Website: crate-barrel
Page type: account-selection
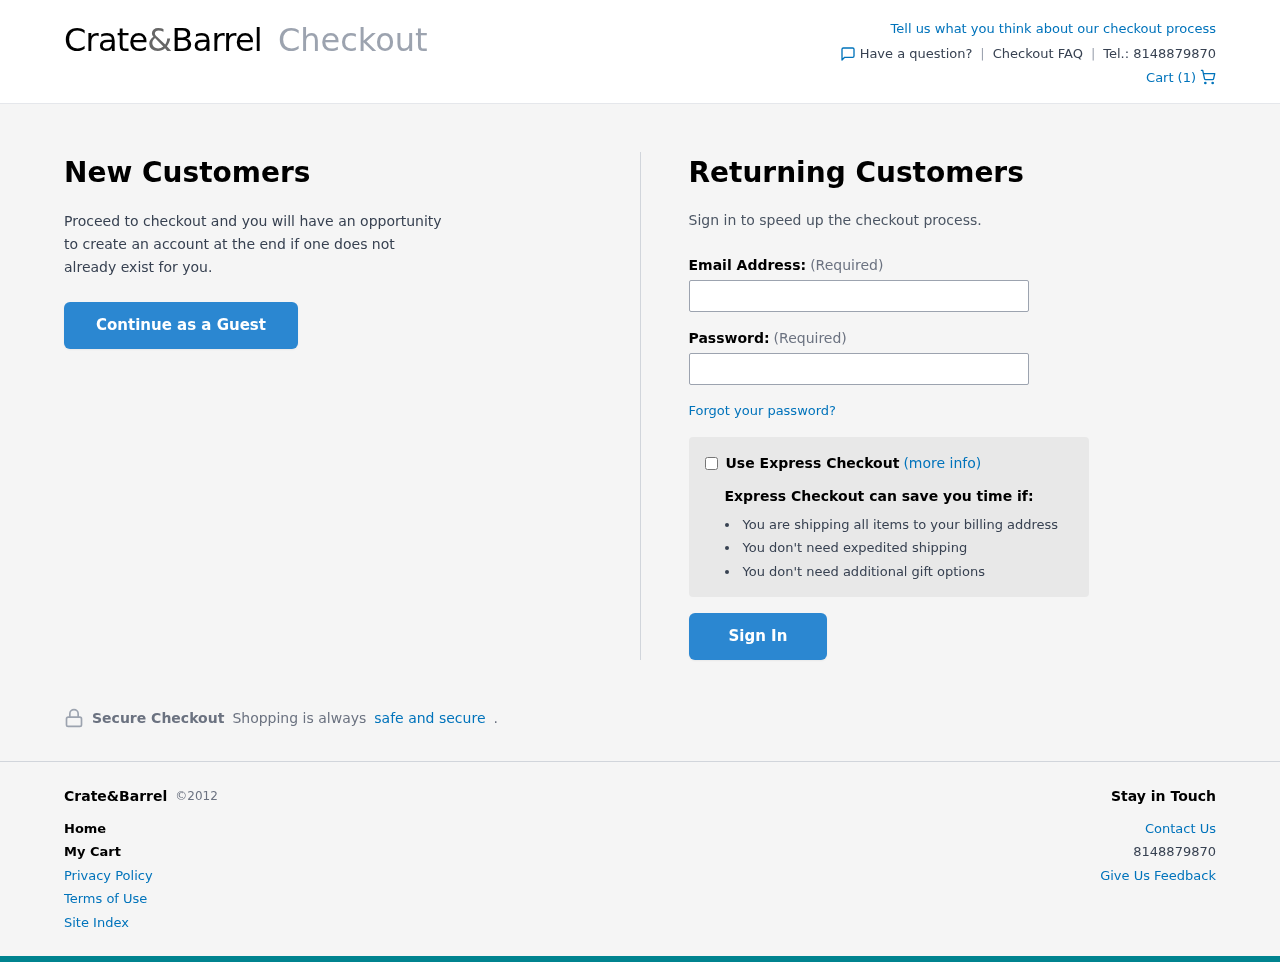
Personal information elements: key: PII_EMAIL
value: abrown@hotmail.com
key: PII_PHONE
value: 8148879870
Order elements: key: ORDER_NUM_ITEMS
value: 1